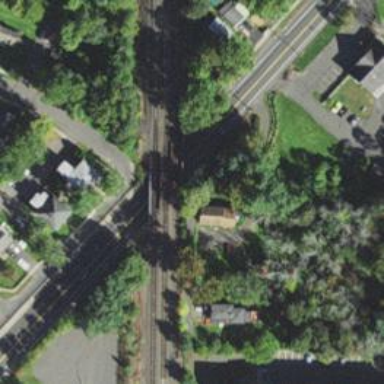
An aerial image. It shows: Bridge over railway line.